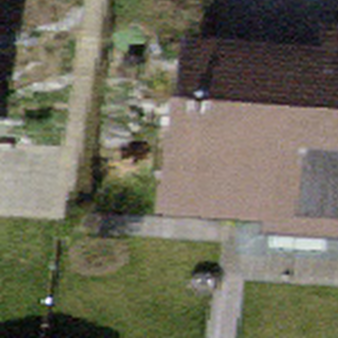
Label: other